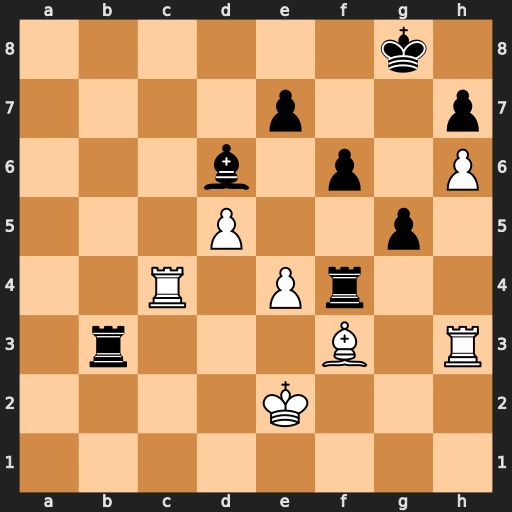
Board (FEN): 6k1/4p2p/3b1p1P/3P2p1/2R1Pr2/1r3B1R/4K3/8
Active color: w
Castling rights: -
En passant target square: -
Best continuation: Rc8+ Kf7 Bh5#